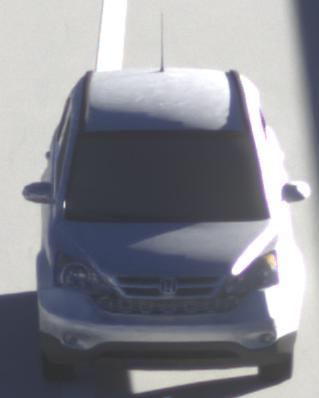
Make: Honda
Model: CR-V
Detailed model: CR-V (III) (04/10 - 10/12)
Model produced from: 2010
Model produced until: 2012
Doors: 5
Color: white
Road condition: dry road
Daytime: sunrise or sunset
Contrast: high contrast